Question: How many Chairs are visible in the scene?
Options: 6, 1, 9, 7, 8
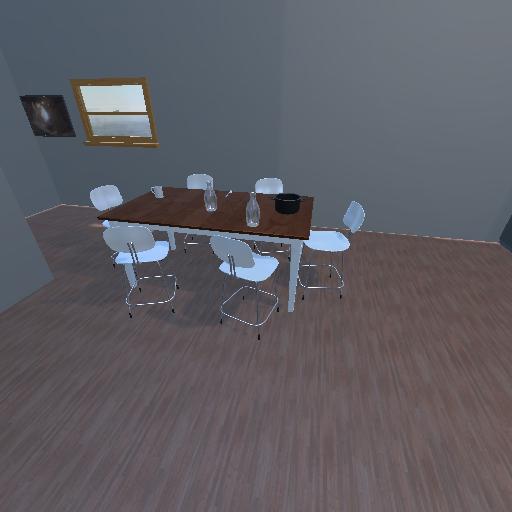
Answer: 6